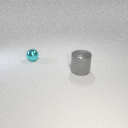
small cyan metal sphere to the left of large gray metal cylinder